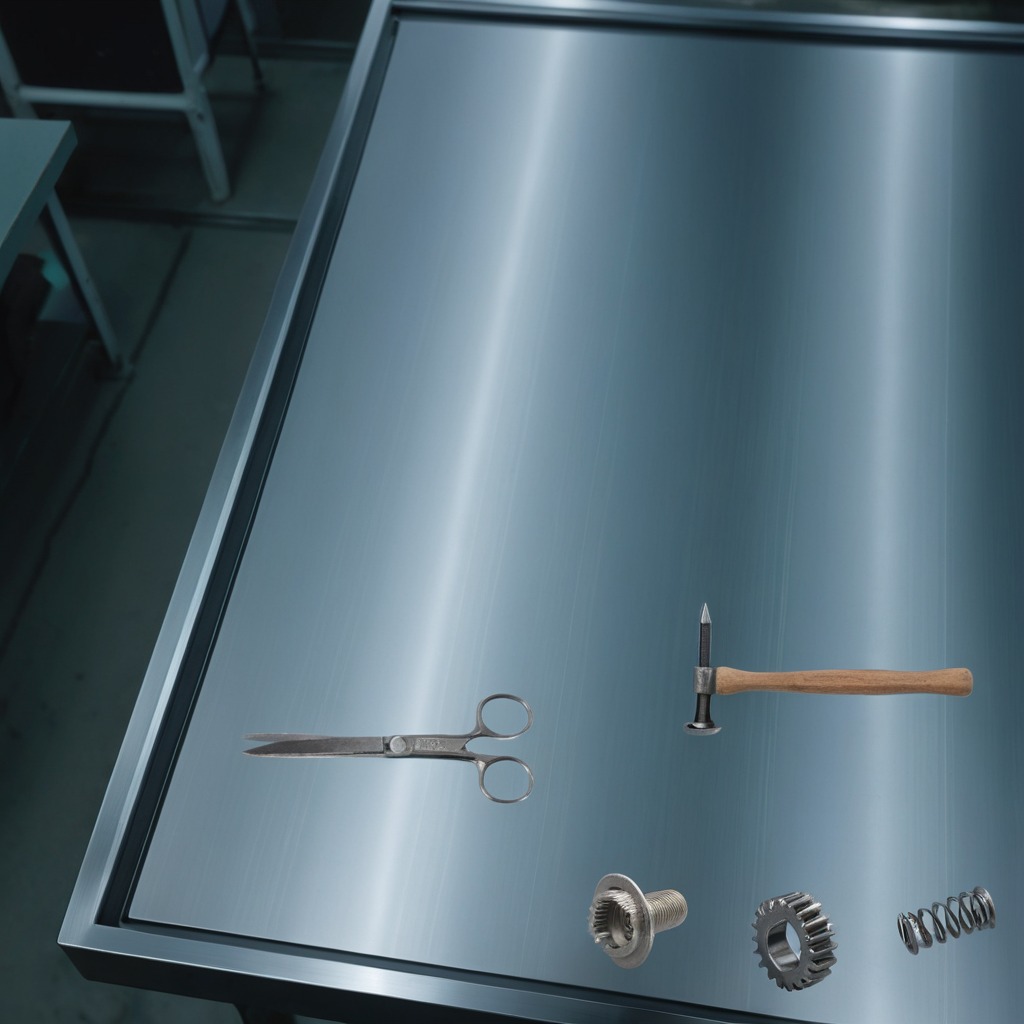
A steel gear with teeth, a metal machine screw, a hammer, a coiled metal spring, and a pair of scissors are lying on the metal table in a machine shop under fluorescent lights.